Chest X-ray:
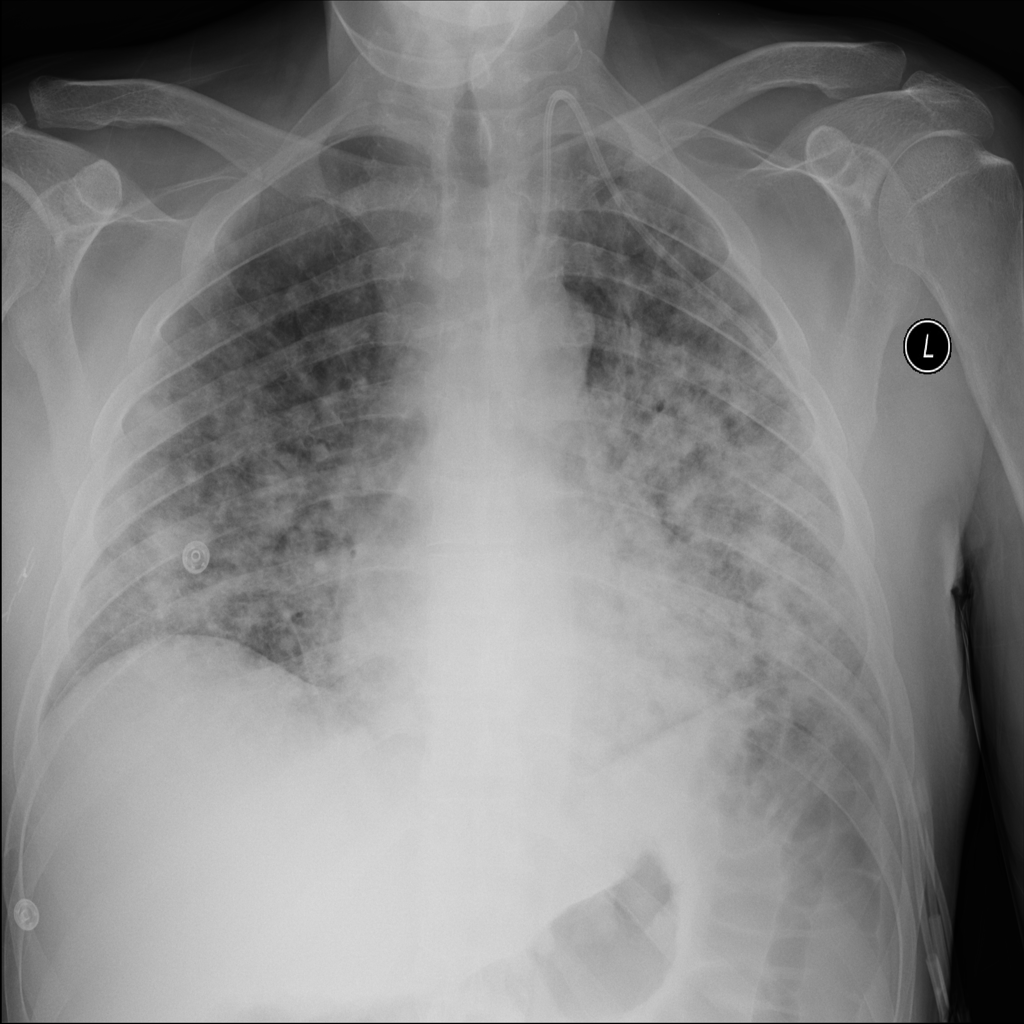
Findings: Consolidation, Diffuse Nodule
No abnormal finding: no